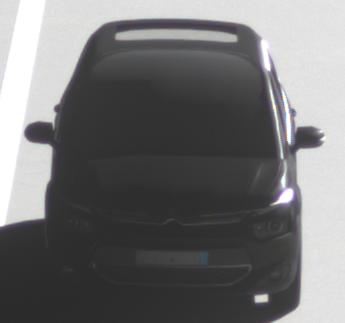
Make: Citroen
Model: Grand C4 Picasso VTi 120
Detailed model: Grand C4 Picasso (II)
Model produced from: 2013/10
Model produced until: 2015/02
Doors: 5
Color: black
Road condition: dry road
Daytime: morning or afternoon
Contrast: high contrast